Interaction volume radius: 10 \u00c5
Interaction volume height: 10 \u00c5
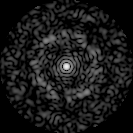
Disorder parameter: 0.8442